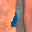
Label: 1